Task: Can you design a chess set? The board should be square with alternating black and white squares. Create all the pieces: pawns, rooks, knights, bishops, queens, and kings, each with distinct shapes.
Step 2986:
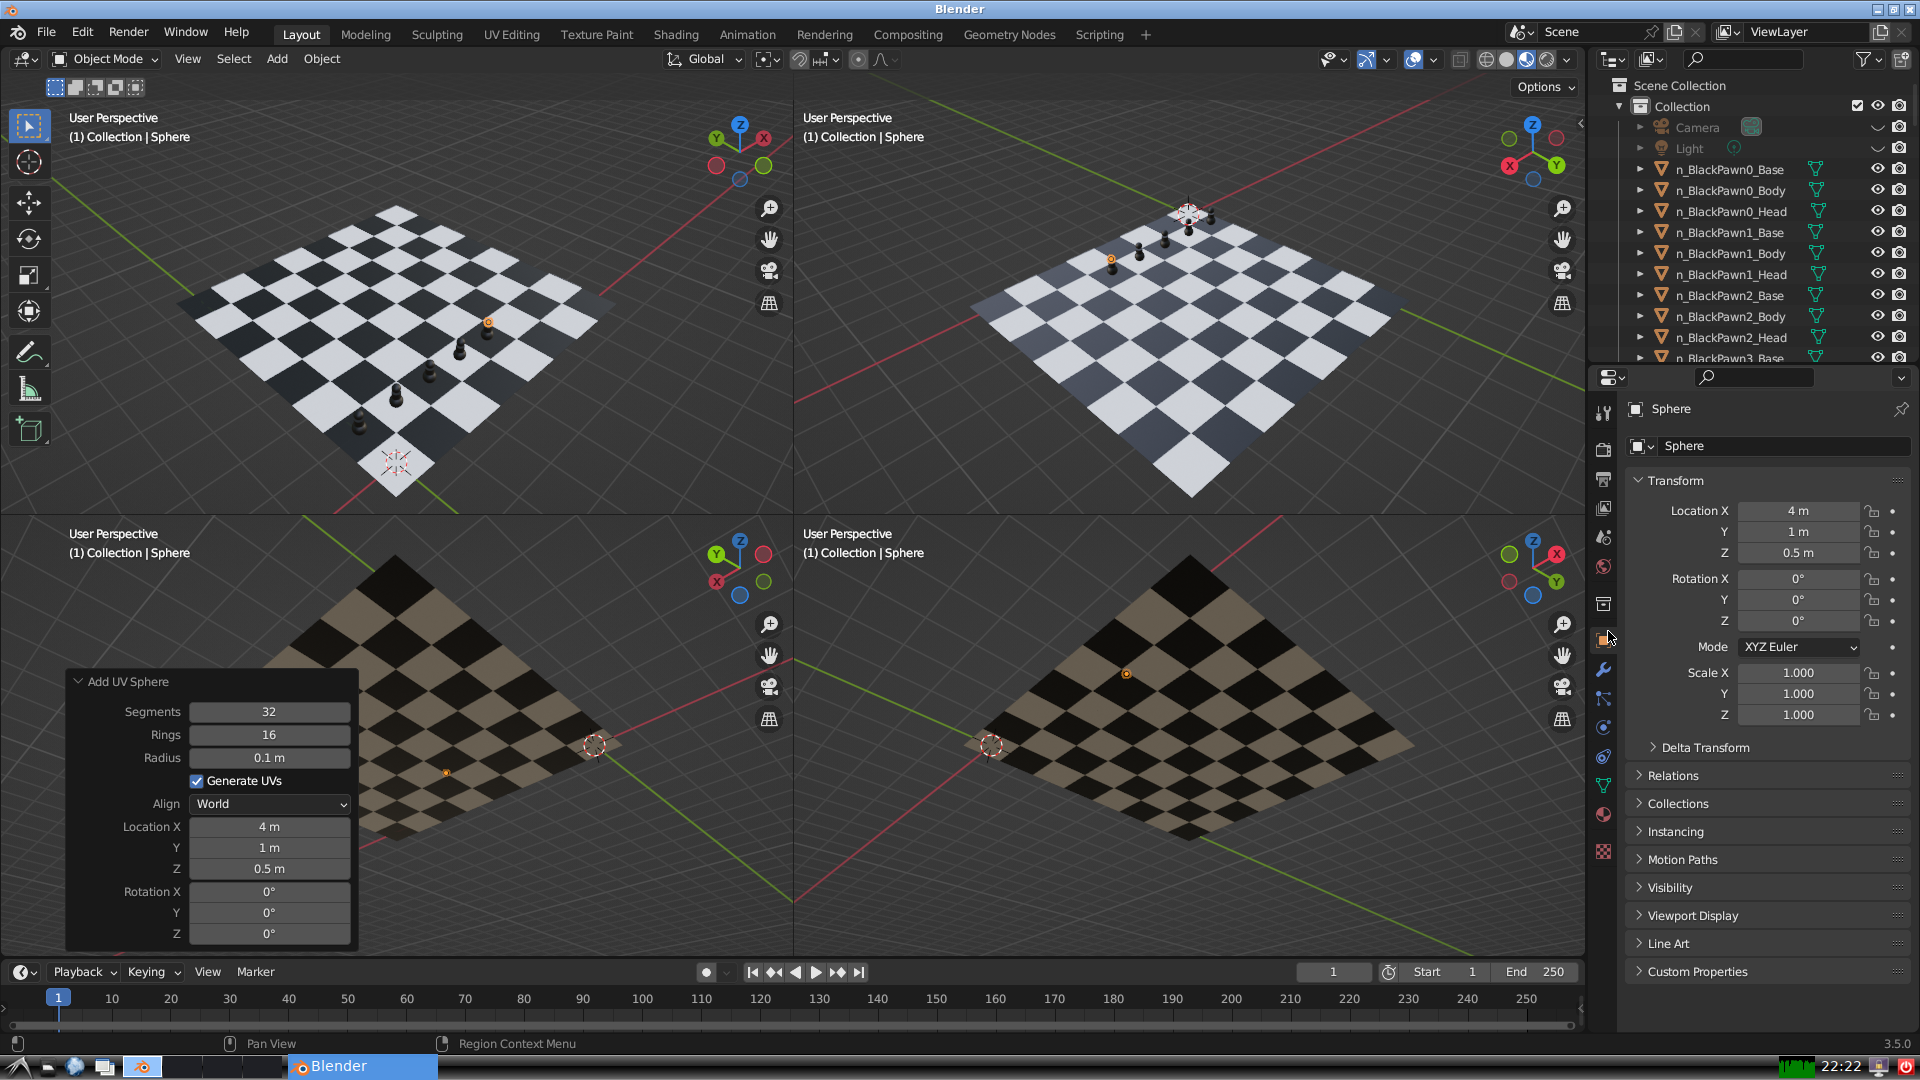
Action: {"mouse_move": [1732, 445]}